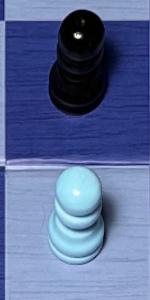
Label: Pawn_White